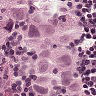
Metastatic tissue present: yes